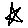
Label: star